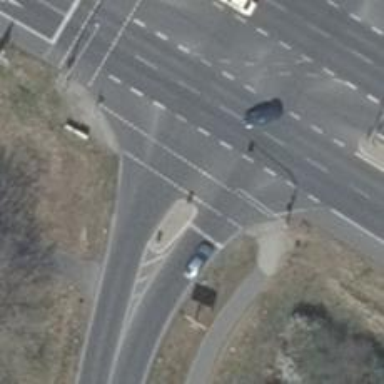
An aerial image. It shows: Road with traffic signals at crossing.